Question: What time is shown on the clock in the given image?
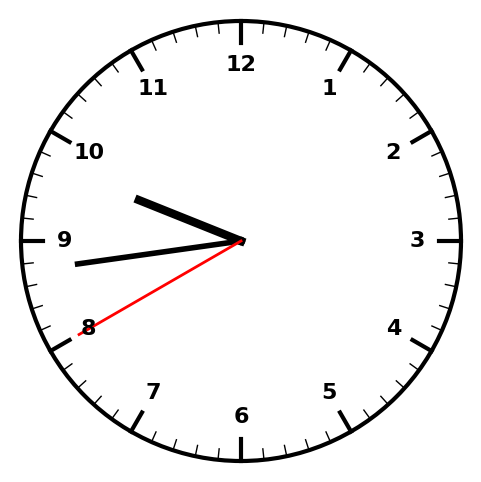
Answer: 09:43:40